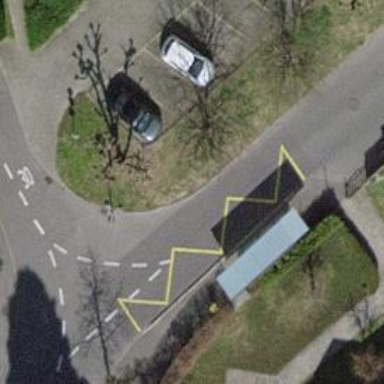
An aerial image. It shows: Bus stop with shelter for public transportation.